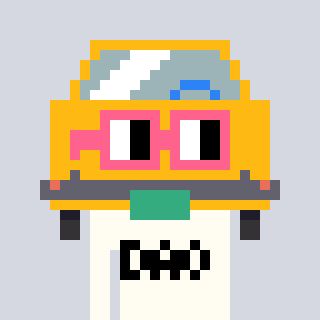
a pixel art character with square pink glasses, a taxi-shaped head and a grayscale-colored body on a cool background